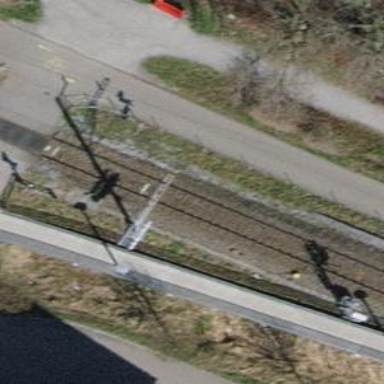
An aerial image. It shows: Solitary milestone along the railway.